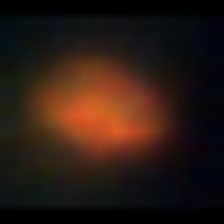
Taxon: NanoPlankton
Group: Other